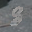
Label: 8